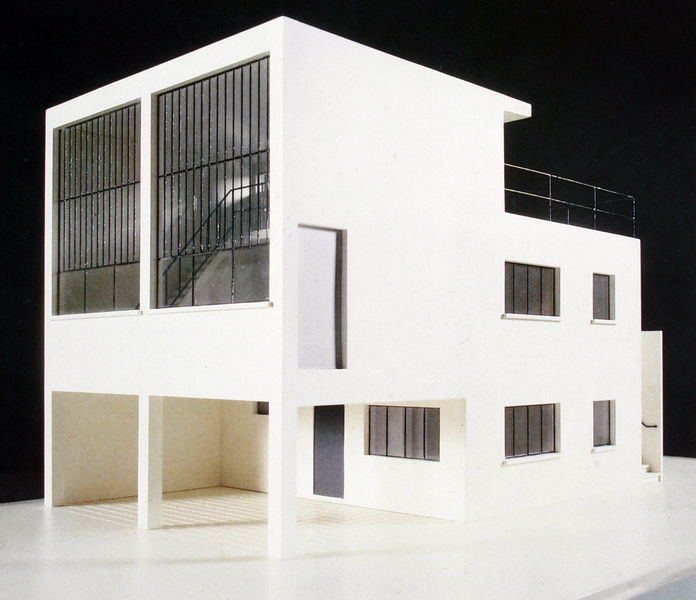
Titel: Haus des Architekten, Meudon (Modell)
Künstler: Theo van Doesburg
Schlagwörter: schatten, weiß, fenster, frankreich, glas, grau, licht, pfeiler, schwarz, stützen, säulen, terasse, tür, dach, gebäude, haus, alt, architektur, innenraum, flach, gitter, front, balkon, terrasse, modell, ansicht, fassade, türen, moderne, modern, treppe, metall, aufgang, geländer, neue sachlichkeit, galerie, foto, fotografie, photographie, eingang, eisen, offen, eckig, stockwerk, hässlich, entwurf, kasten, photo, bauhaus, geometrisch, durchsichtig, treppenhaus, etagen, aufnahme, dreißiger jahre, quadratisch, marode, komplementärfarben, baukunst, carport, überdacht, handlauf, gegensätzlich, le corbusier, utrecht, rietveld, flachsach, saule, schiach, greisslig, einsehbar